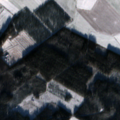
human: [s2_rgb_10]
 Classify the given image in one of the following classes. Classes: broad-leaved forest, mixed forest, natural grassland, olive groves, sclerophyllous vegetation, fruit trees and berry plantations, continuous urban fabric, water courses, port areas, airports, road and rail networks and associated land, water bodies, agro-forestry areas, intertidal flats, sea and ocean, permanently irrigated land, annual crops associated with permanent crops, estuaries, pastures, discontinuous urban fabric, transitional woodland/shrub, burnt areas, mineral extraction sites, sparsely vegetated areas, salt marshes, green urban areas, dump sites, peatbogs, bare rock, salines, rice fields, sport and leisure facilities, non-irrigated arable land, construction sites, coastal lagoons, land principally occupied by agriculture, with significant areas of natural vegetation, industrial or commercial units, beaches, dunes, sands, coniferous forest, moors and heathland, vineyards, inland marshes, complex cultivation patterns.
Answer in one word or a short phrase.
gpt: non-irrigated arable land, broad-leaved forest, coniferous forest, mixed forest